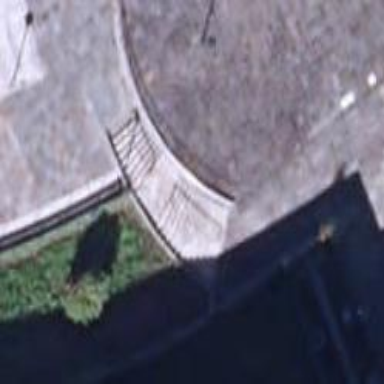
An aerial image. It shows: Road with steps.